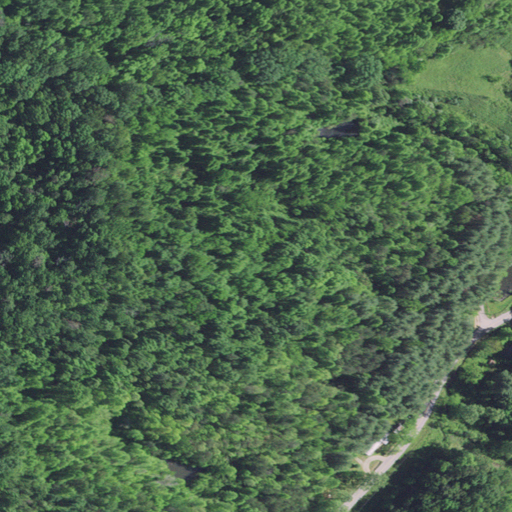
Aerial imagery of mountain in Kentucky named Anvil Knob containing deciduous forest, mixed forest, open development, low intensity development, and pasture